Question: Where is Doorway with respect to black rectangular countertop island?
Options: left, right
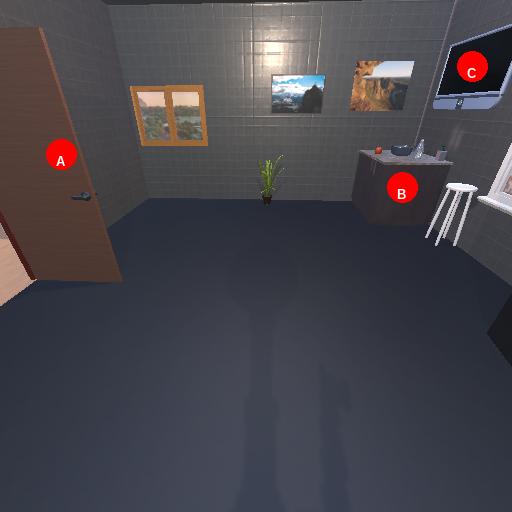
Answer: left